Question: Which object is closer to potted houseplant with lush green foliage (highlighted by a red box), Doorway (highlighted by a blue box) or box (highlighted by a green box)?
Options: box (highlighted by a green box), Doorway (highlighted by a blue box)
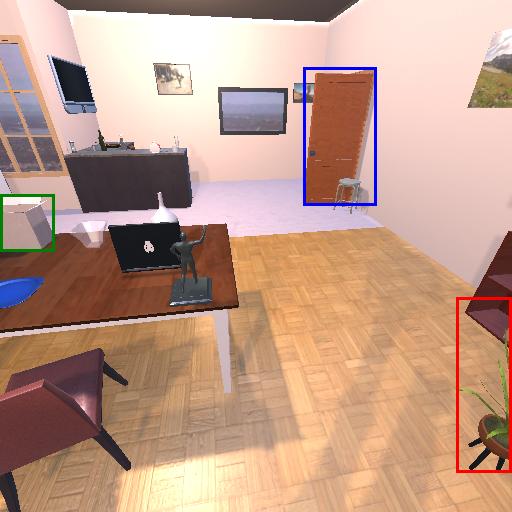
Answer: box (highlighted by a green box)